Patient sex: M
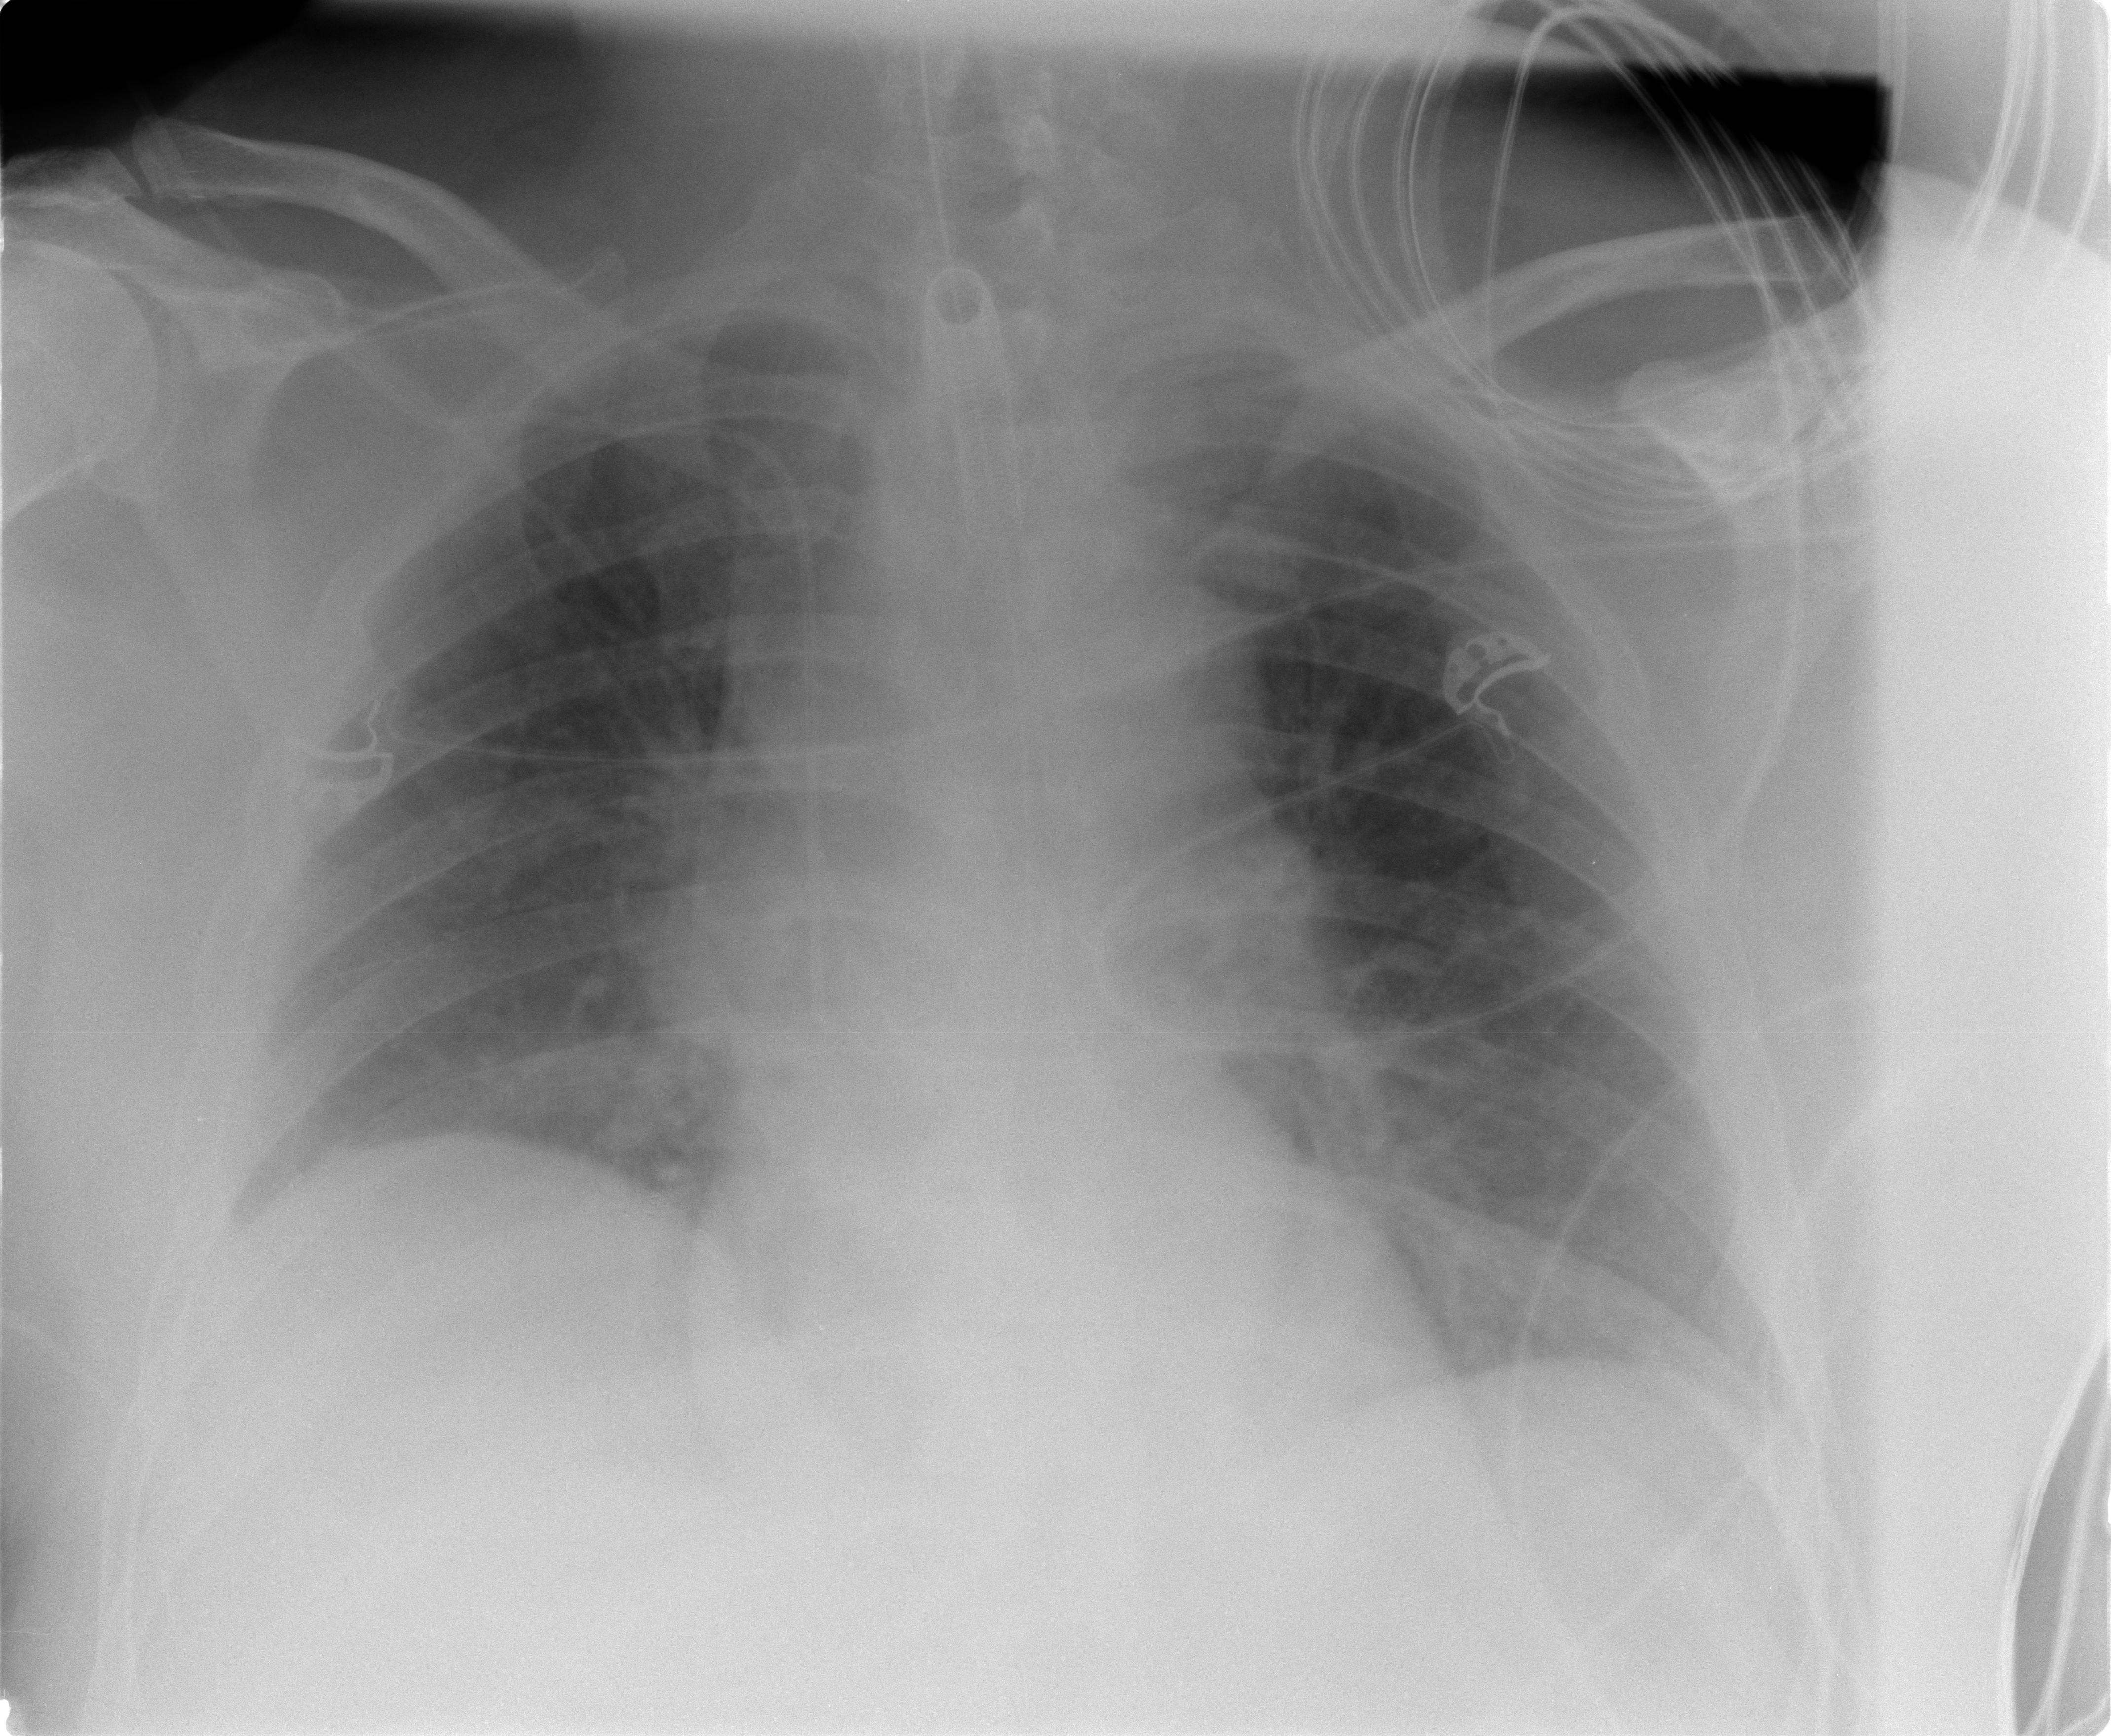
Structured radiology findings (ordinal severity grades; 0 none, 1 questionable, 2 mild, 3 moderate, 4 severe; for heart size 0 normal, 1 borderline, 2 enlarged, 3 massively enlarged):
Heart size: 0
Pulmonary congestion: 1
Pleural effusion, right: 0
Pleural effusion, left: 0
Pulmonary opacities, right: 0
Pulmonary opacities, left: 0
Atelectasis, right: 0
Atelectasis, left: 0